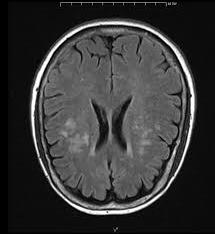
Label: notumor